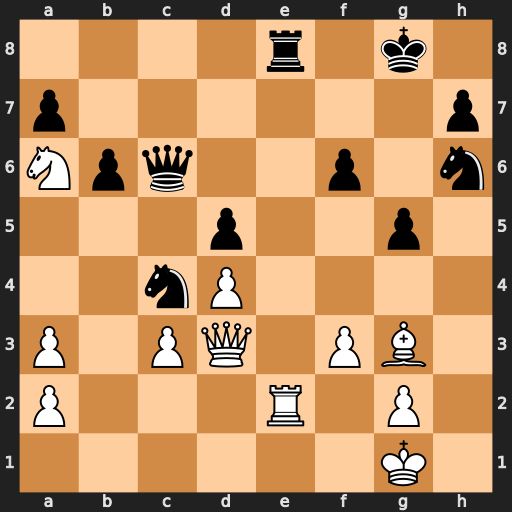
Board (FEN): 4r1k1/p6p/Npq2p1n/3p2p1/2nP4/P1PQ1PB1/P3R1P1/6K1
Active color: w
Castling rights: -
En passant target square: -
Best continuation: Nb4 Rxe2 Nxc6